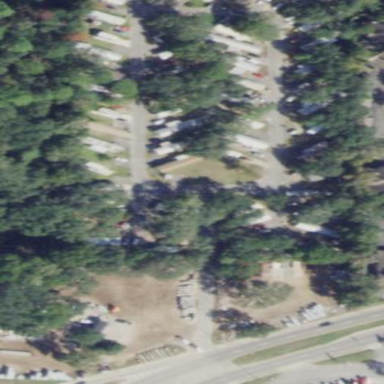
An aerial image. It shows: Residential area designated as trailer park.